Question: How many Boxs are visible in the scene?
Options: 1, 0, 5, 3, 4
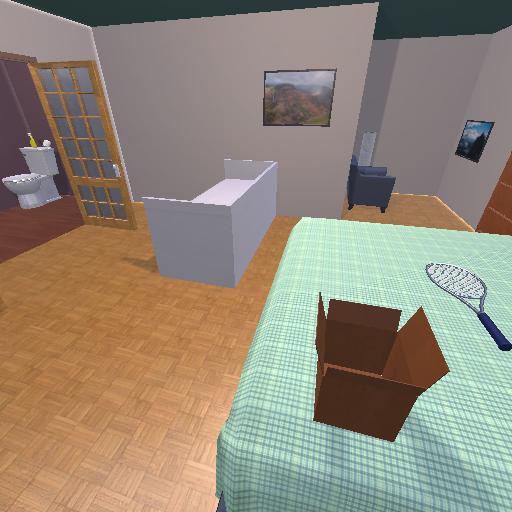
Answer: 1